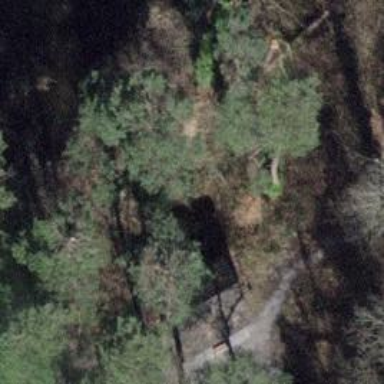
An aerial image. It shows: Picnic shelter providing place for individuals to seek refuge.